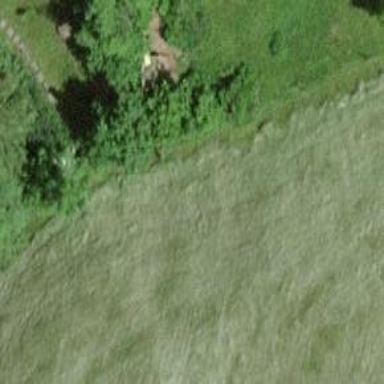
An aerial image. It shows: Grass path.